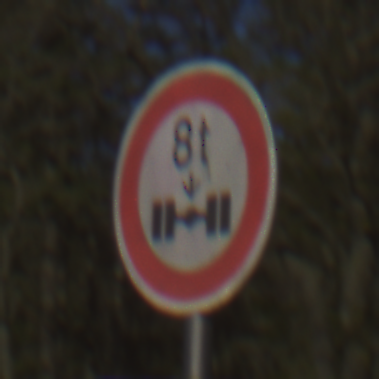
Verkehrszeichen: TatsaechlicheAchslast
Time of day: MorningAfternoon
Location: Outdoor (Nature)
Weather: Clear
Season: Winter
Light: Natural